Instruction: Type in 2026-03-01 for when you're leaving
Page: home
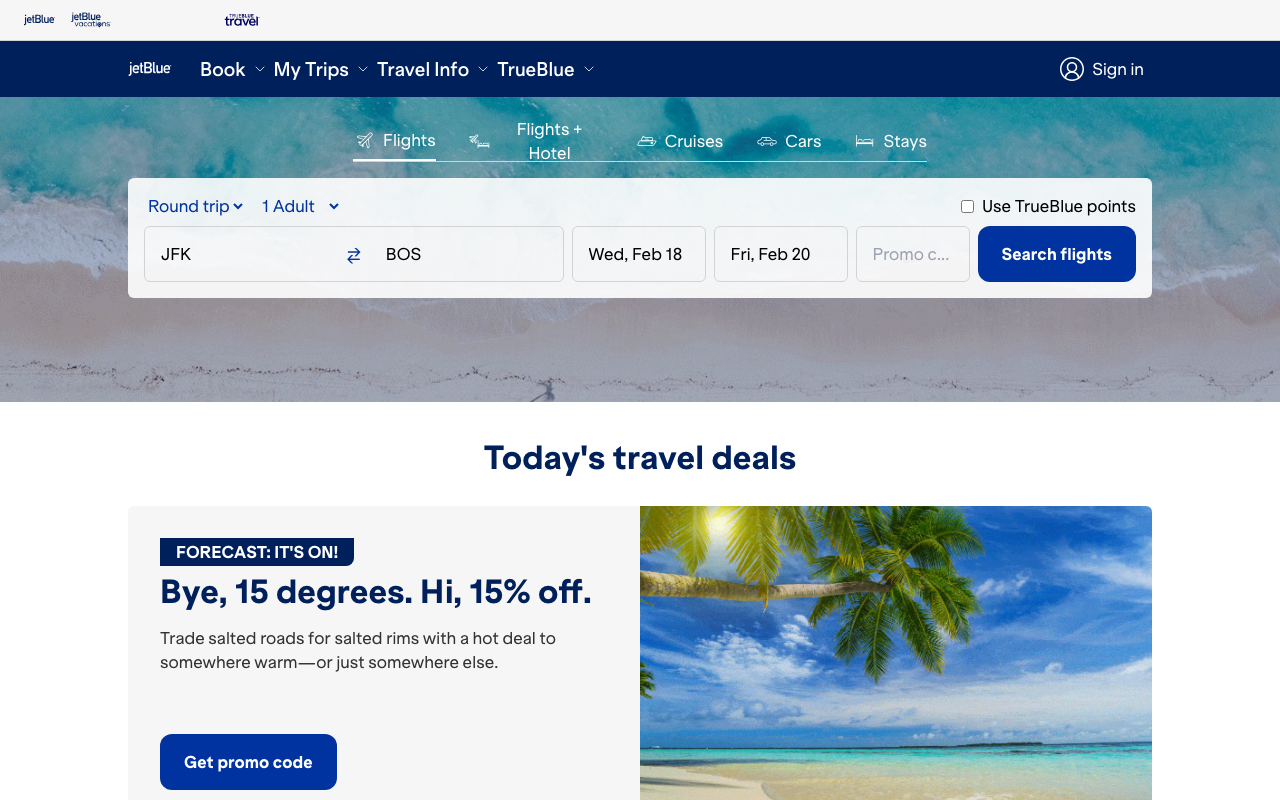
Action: type